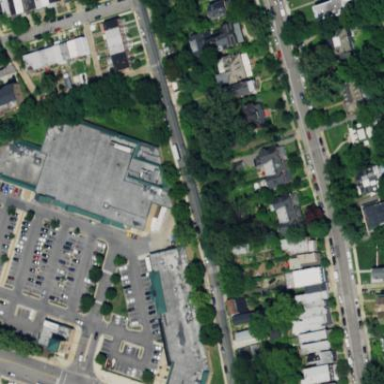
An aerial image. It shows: Retail building.